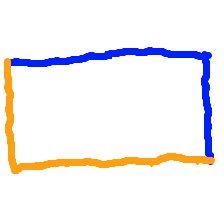
Shape: rectangle